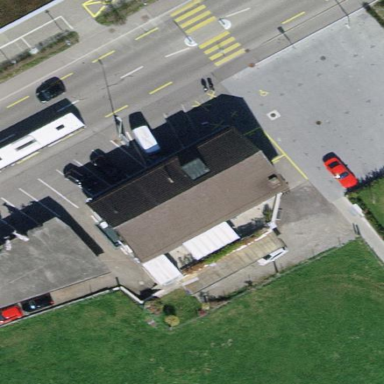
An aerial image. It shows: Convenience store inside building.